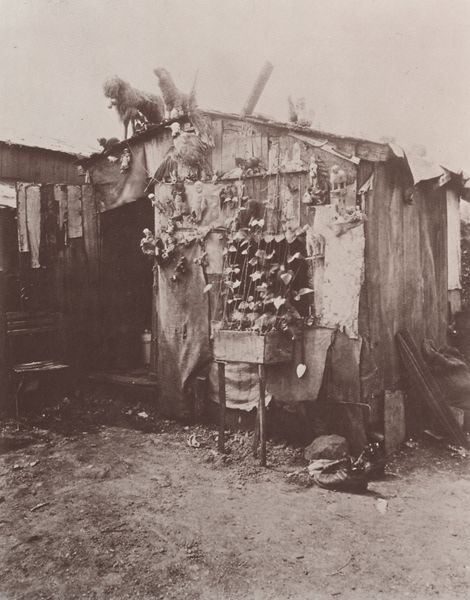
Titel: Die Bannmeile, Baracke an der Porte de Montreuil
Künstler: Jean Eugène Auguste Atget
Standort: Paris
Institution: Bibliothèque Nationale, Cabinet des Estampes
Schlagwörter: foto